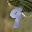
Label: 9